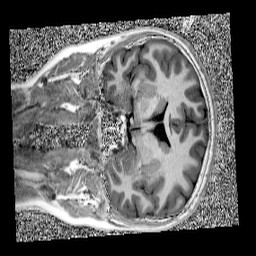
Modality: UNIT1
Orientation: coronal
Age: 12
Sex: male
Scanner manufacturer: siemens
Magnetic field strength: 3 T
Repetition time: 4 s
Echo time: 0.00303 s